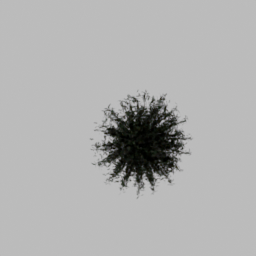
Label: nature